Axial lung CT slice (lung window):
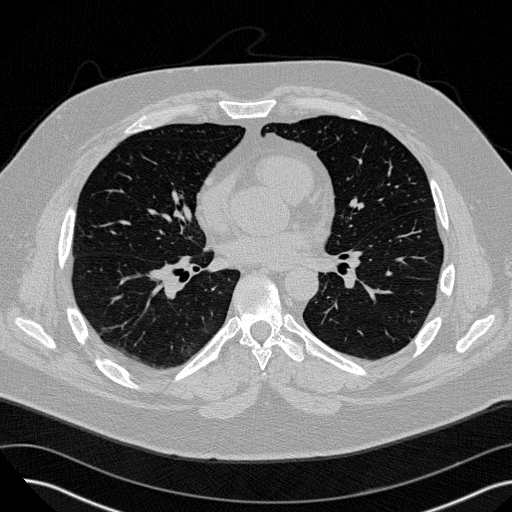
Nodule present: no